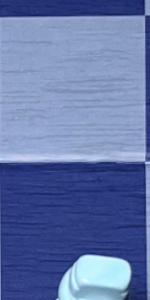
Label: Empty